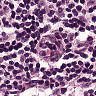
Metastatic tissue present: no